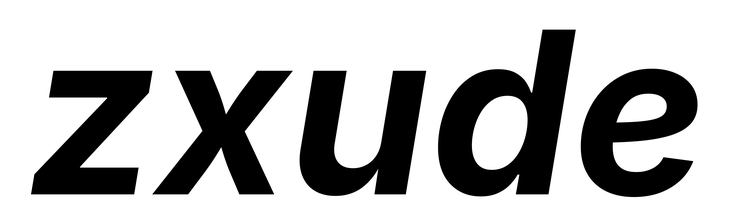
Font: Inter-Italic_Bold_Italic